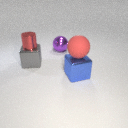
large blue metal cube below large red rubber sphere